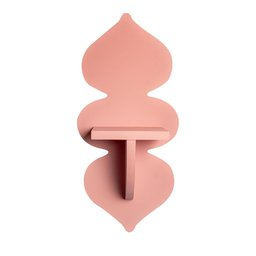
Label: furniture